A spectrogram of one vibration snapshot from a rotating-machine test bench is shown (time on one axis, frequency on the other). Classify the rotor condition as one of: normal, misalignment, unbalance, looseness.
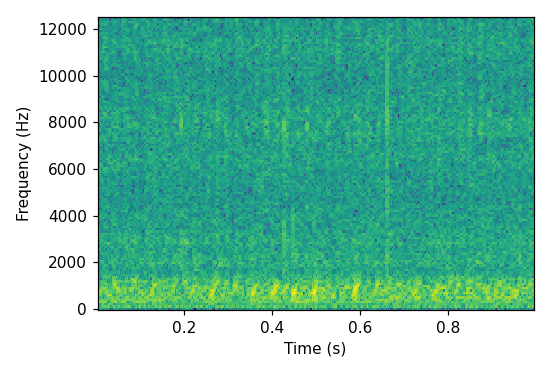
Answer: misalignment